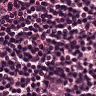
Metastatic tissue present: no